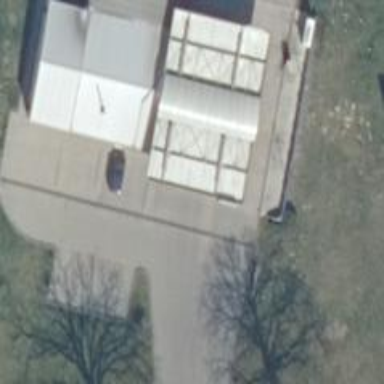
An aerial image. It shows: View of roof of building.